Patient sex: M
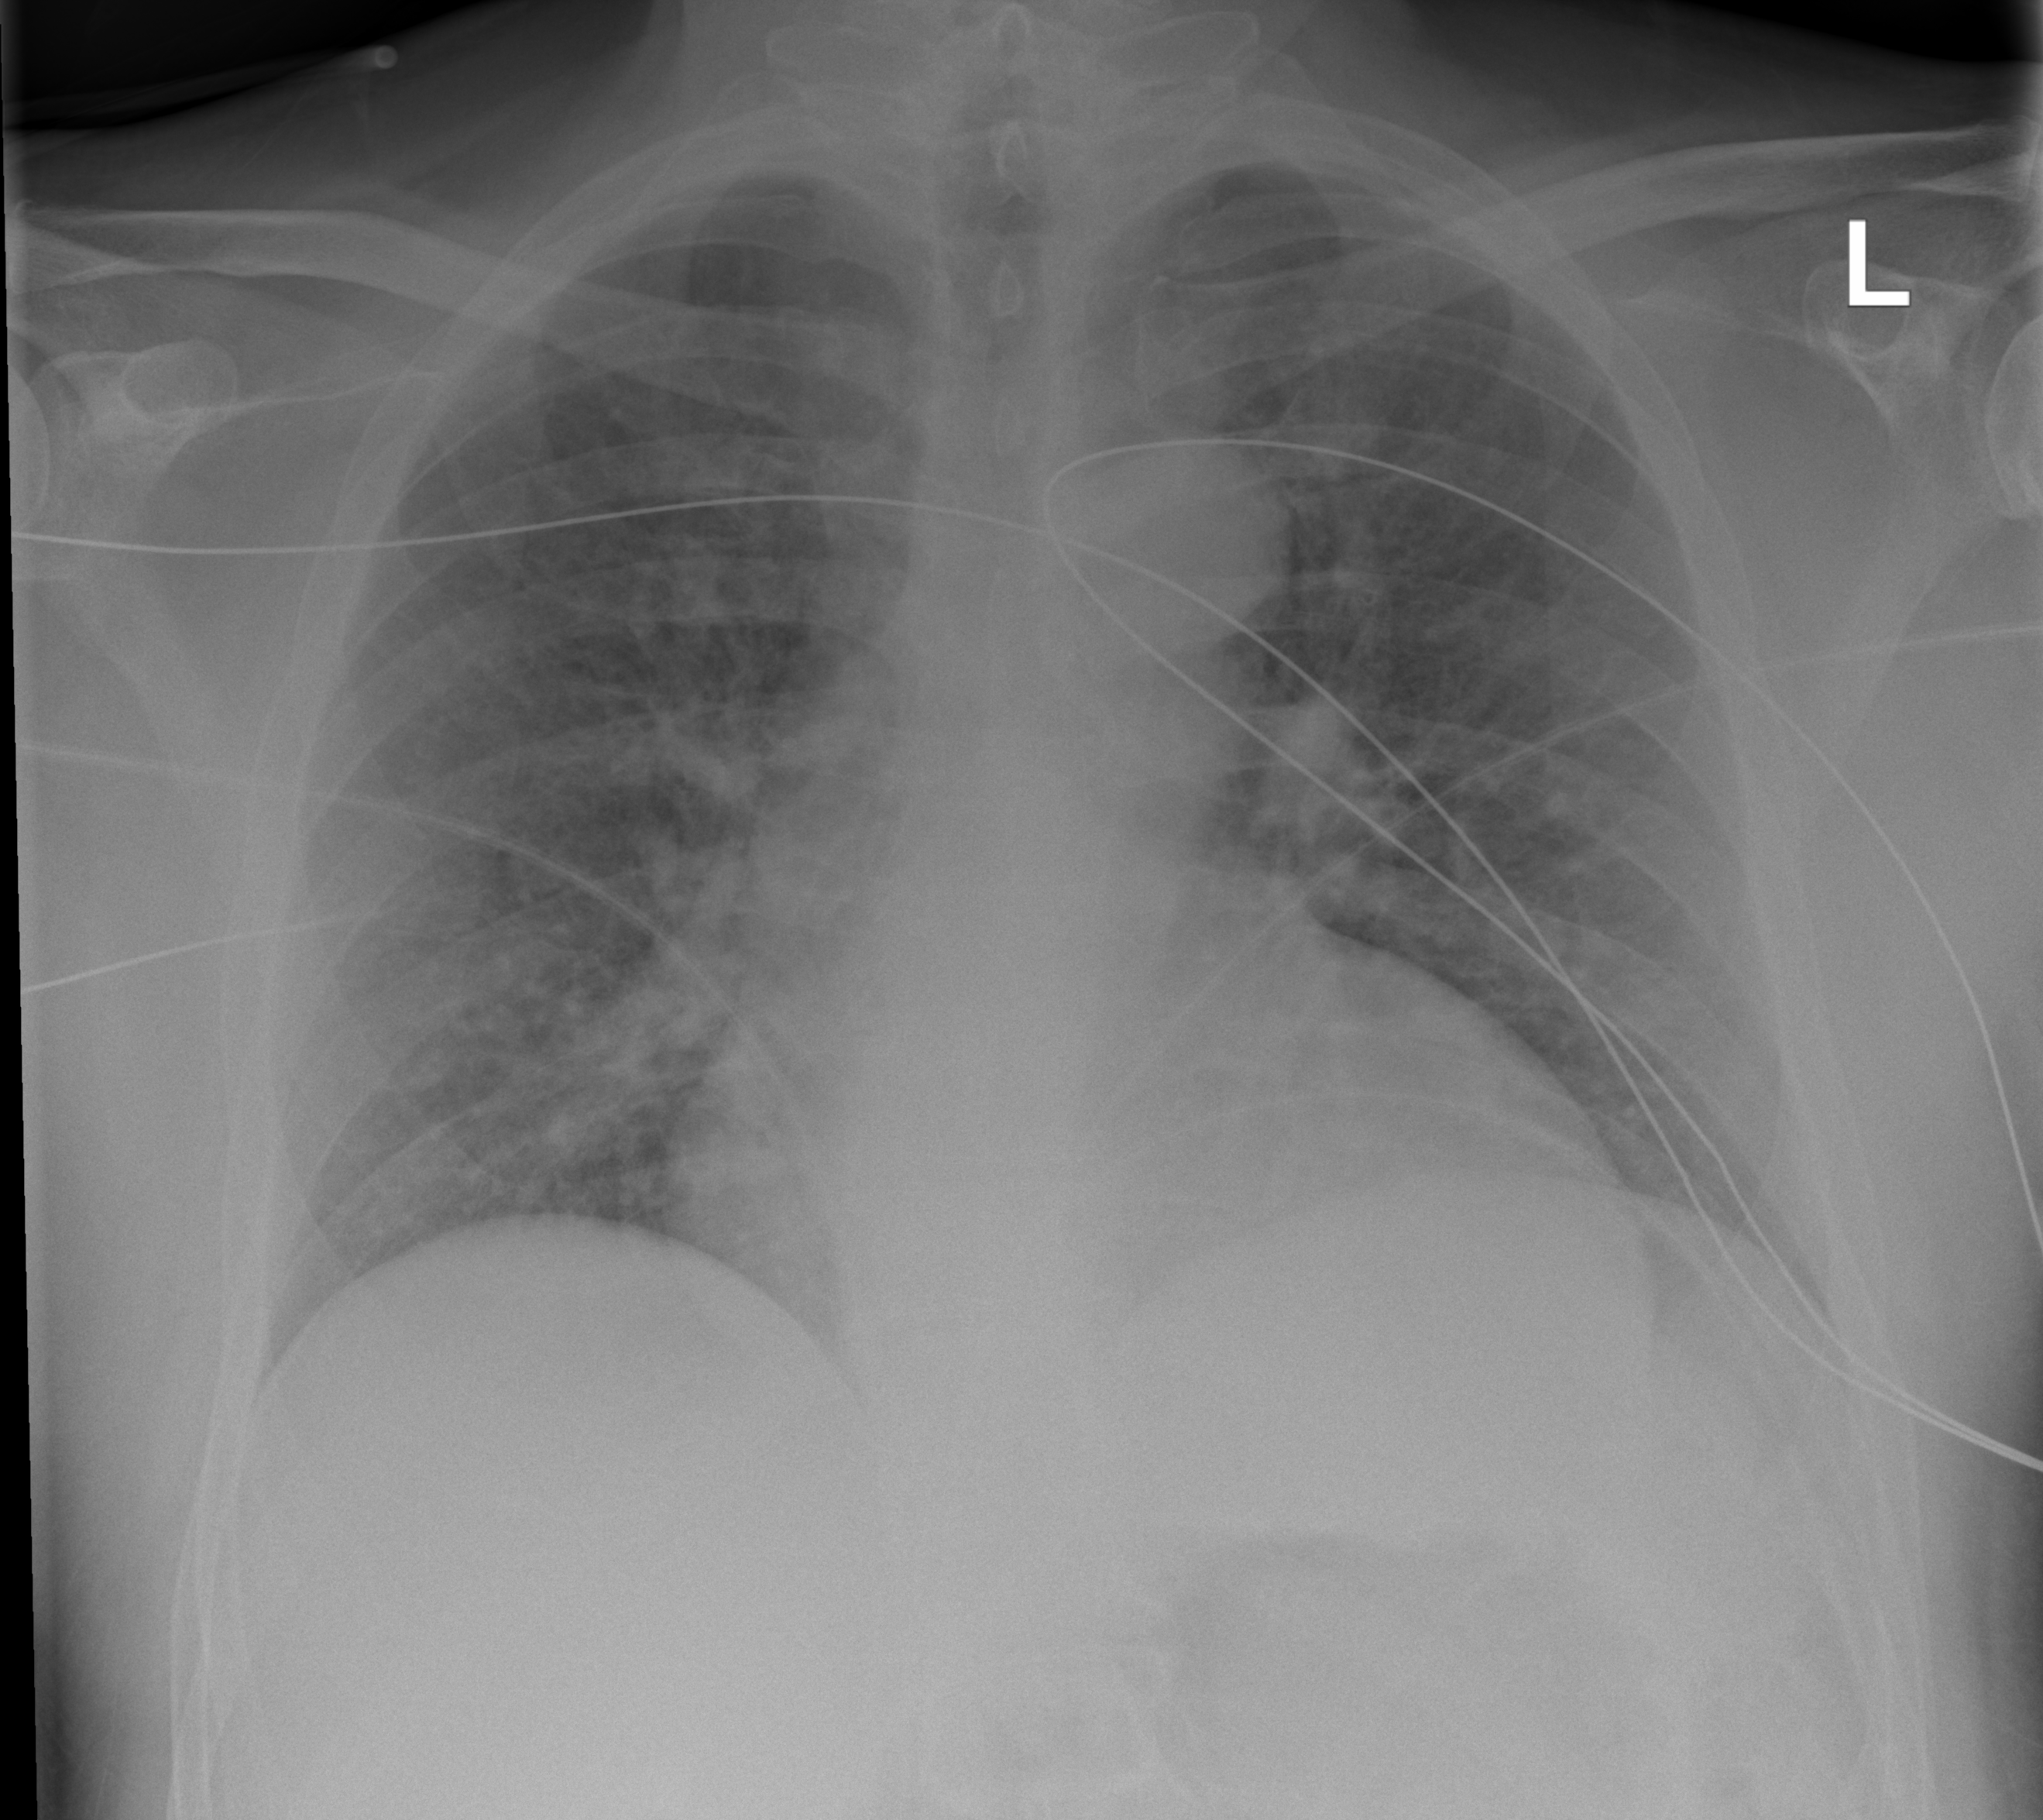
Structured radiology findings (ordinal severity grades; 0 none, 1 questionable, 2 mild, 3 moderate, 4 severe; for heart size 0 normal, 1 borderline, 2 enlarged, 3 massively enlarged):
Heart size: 2
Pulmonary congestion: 3
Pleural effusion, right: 0
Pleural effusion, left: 0
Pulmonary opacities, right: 2
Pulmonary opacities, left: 2
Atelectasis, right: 0
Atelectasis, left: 0